Interaction volume radius: 10 \u00c5
Interaction volume height: 10 \u00c5
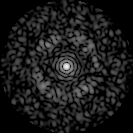
Disorder parameter: 0.821